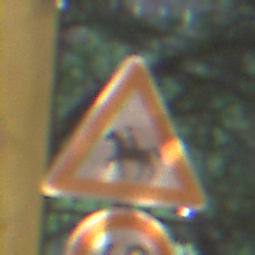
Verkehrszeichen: ReiterRechts
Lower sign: Geschwindigkeit60
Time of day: Night
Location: Outdoor (Suburban)
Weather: PartlyCloudy
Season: NotSpecified
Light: Artificial